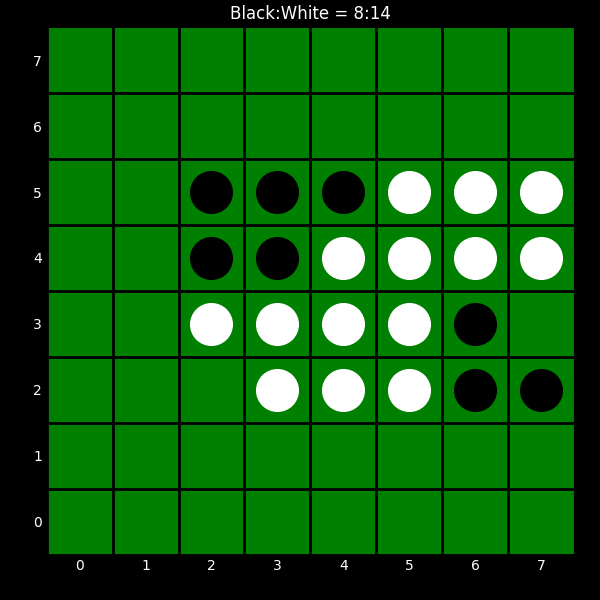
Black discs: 8
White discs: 14